Current action and preconditions to check: path_clear

Your task: For each precondition in the list above, predict whether it will hold at this action.

Consider the current scene as observed from the mobile robot's camera, and analyze the predicted future states of all dynamic agents (e.g., people, animals, vehicles, or any moving entities) within the NEXT SECOND.

IMPORTANT: Only answer "very likely" if you are absolutely certain—based on strong, clear evidence—that a dynamic agent will violate the precondition in the predicted future state. Do NOT answer "very likely" for unlikely, ambiguous, or low-probability risks.

Ask yourself for each precondition: Is there a high probability, with clear and convincing evidence, that the predicted future states of any dynamic agent will interfere with the predicted future state of the currently executing action within the NEXT SECOND, causing that precondition to fail?

Assess the risk level based on these predictions. Use "likely" or "very likely" if motions create a clear risk of interference.

Use "neutral" or "improbable" if agents are nearby but their predicted paths are clearly diverging or non-conflicting.

Failure Risk Categories: "very improbable", "improbable", "neutral", "likely", "very likely"

Answer Format: Output ONLY the probability_of_failure value from these categories: "very improbable", "improbable", "neutral", "likely", "very likely"

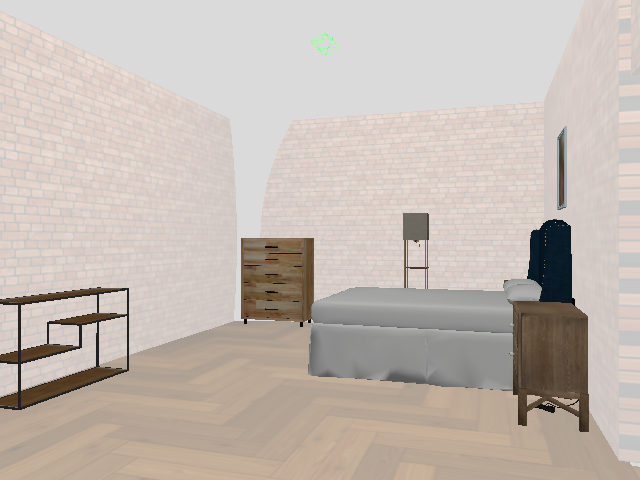

Answer: very improbable